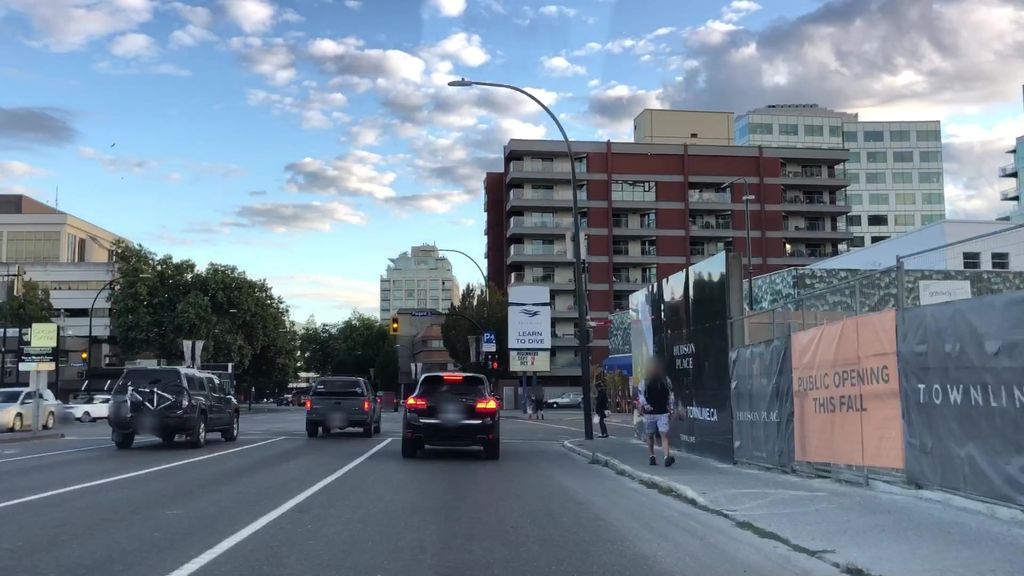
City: victoria